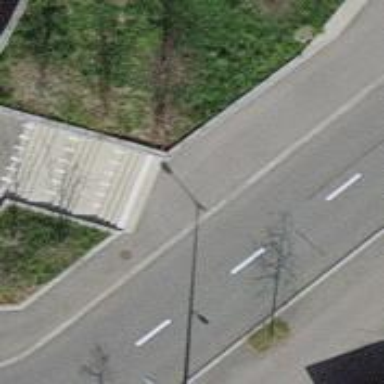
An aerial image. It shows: Concrete steps.